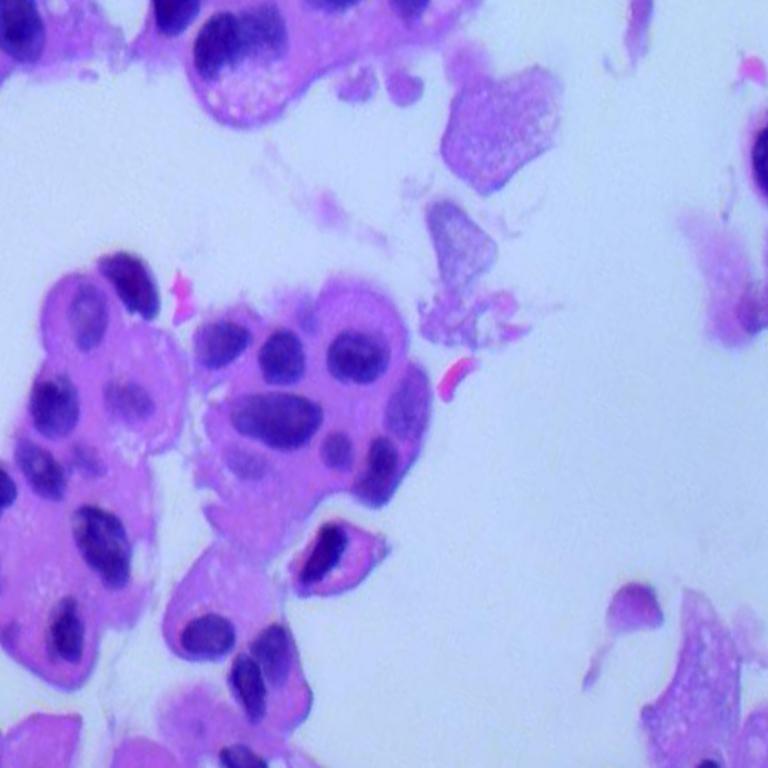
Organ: lung
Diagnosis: adenocarcinomas